Field crop: maize
Growth stage: 1
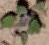
Species: chenopodium